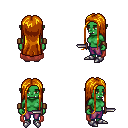
a pixel art fantasy rpg character, female body template, orc, green skin, maroon cape, magenta pants, dark blonde extra-long hairstyle, leather bracers, metal boots, dagger, four views (front, back, left, right), 2x2 character sprite sheet, small pixel art, hard edges, no anti-aliasing